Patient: sex M, age 45
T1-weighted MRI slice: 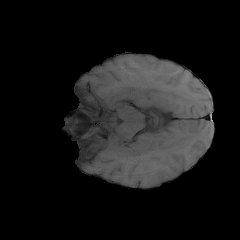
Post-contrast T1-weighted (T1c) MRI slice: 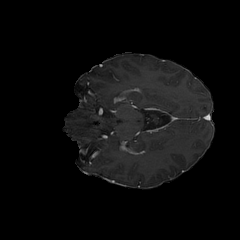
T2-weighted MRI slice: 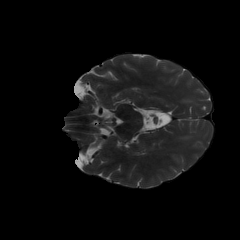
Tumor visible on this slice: no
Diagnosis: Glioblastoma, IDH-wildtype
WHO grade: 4